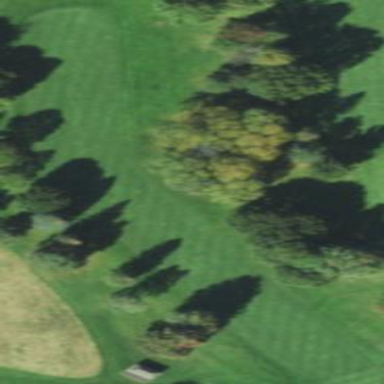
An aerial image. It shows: Golf fairway surrounded by grass.